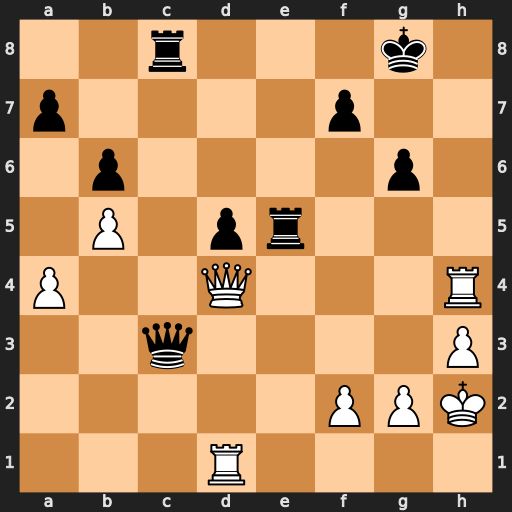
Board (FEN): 2r3k1/p4p2/1p4p1/1P1pr3/P2Q3R/2q4P/5PPK/3R4
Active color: w
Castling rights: -
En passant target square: -
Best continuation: Rc1 Qxd4 Rxc8+ Kg7 Rxd4